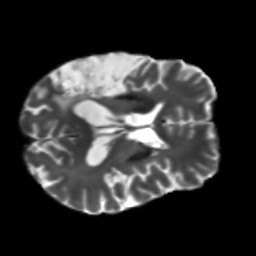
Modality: T2w
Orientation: axial
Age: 66
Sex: male
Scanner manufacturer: siemens
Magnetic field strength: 3 T
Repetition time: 5.47 s
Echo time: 0.0854 s